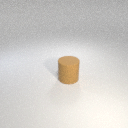
large brown rubber cylinder